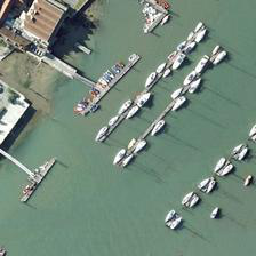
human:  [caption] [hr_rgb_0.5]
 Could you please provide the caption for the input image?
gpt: Dark green thick trees around the pond.

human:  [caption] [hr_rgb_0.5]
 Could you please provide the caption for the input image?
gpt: the thick dark green trees around the pond.

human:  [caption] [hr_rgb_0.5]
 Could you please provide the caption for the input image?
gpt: Dark green tree around the pond.

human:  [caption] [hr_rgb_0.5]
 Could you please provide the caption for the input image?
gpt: the dark green pool is in the shape of radiation .

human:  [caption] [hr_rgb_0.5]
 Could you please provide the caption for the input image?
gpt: the dark green pool is in the shape of radiation .